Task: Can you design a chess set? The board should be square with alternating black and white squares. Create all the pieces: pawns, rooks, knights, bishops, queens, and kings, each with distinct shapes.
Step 3624:
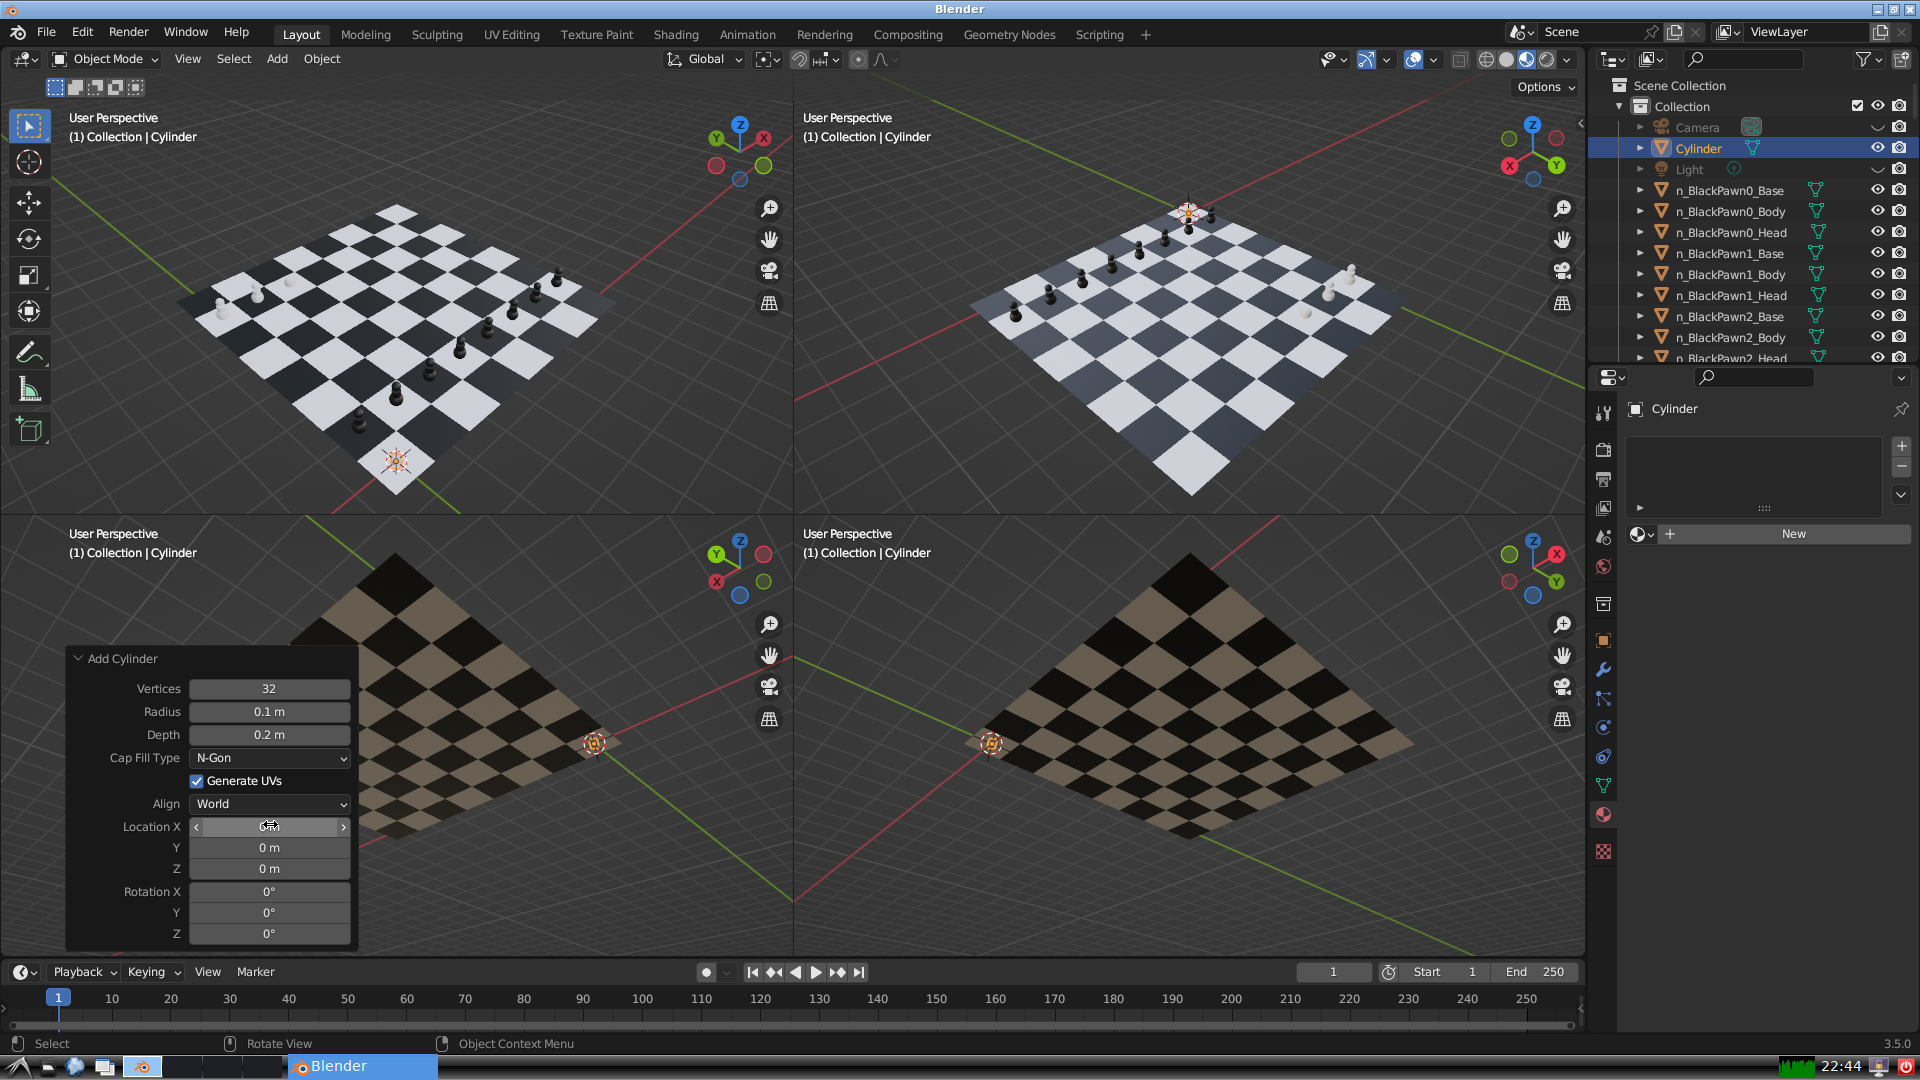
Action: click: no